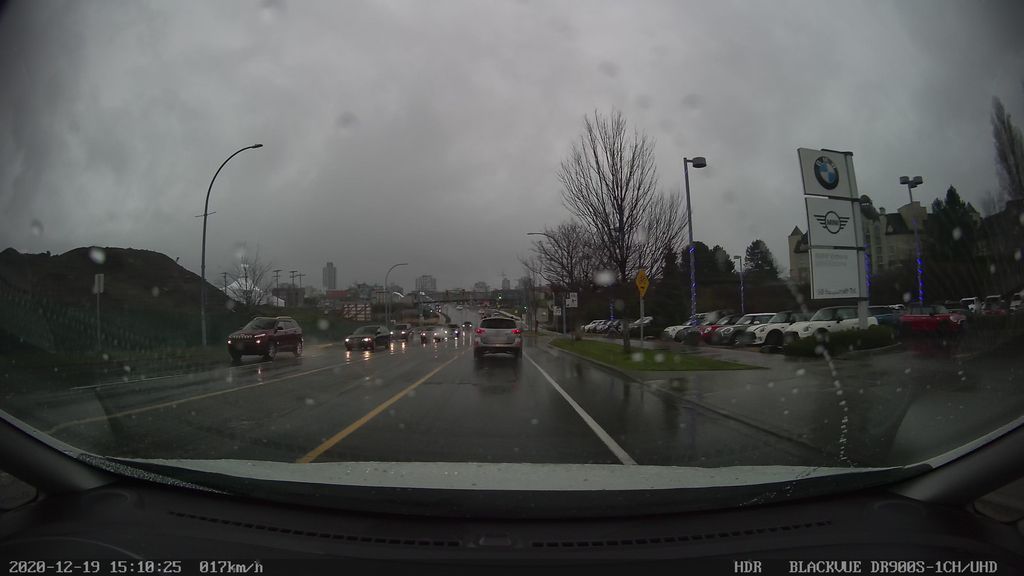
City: victoria